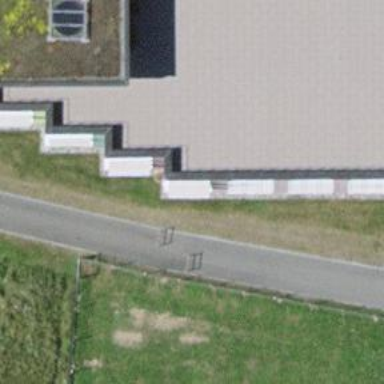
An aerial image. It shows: Cycle barrier.